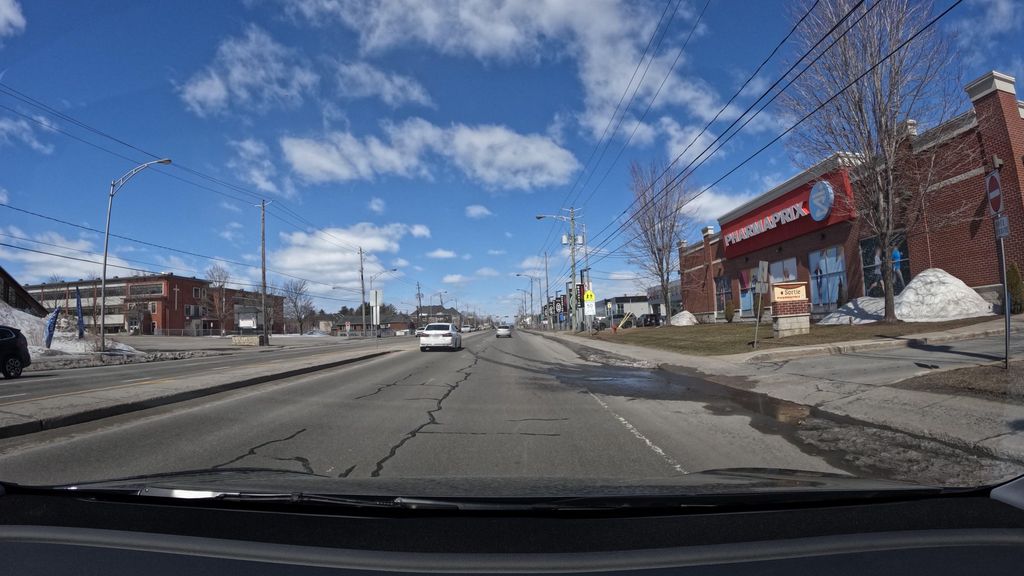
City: montreal